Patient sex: M
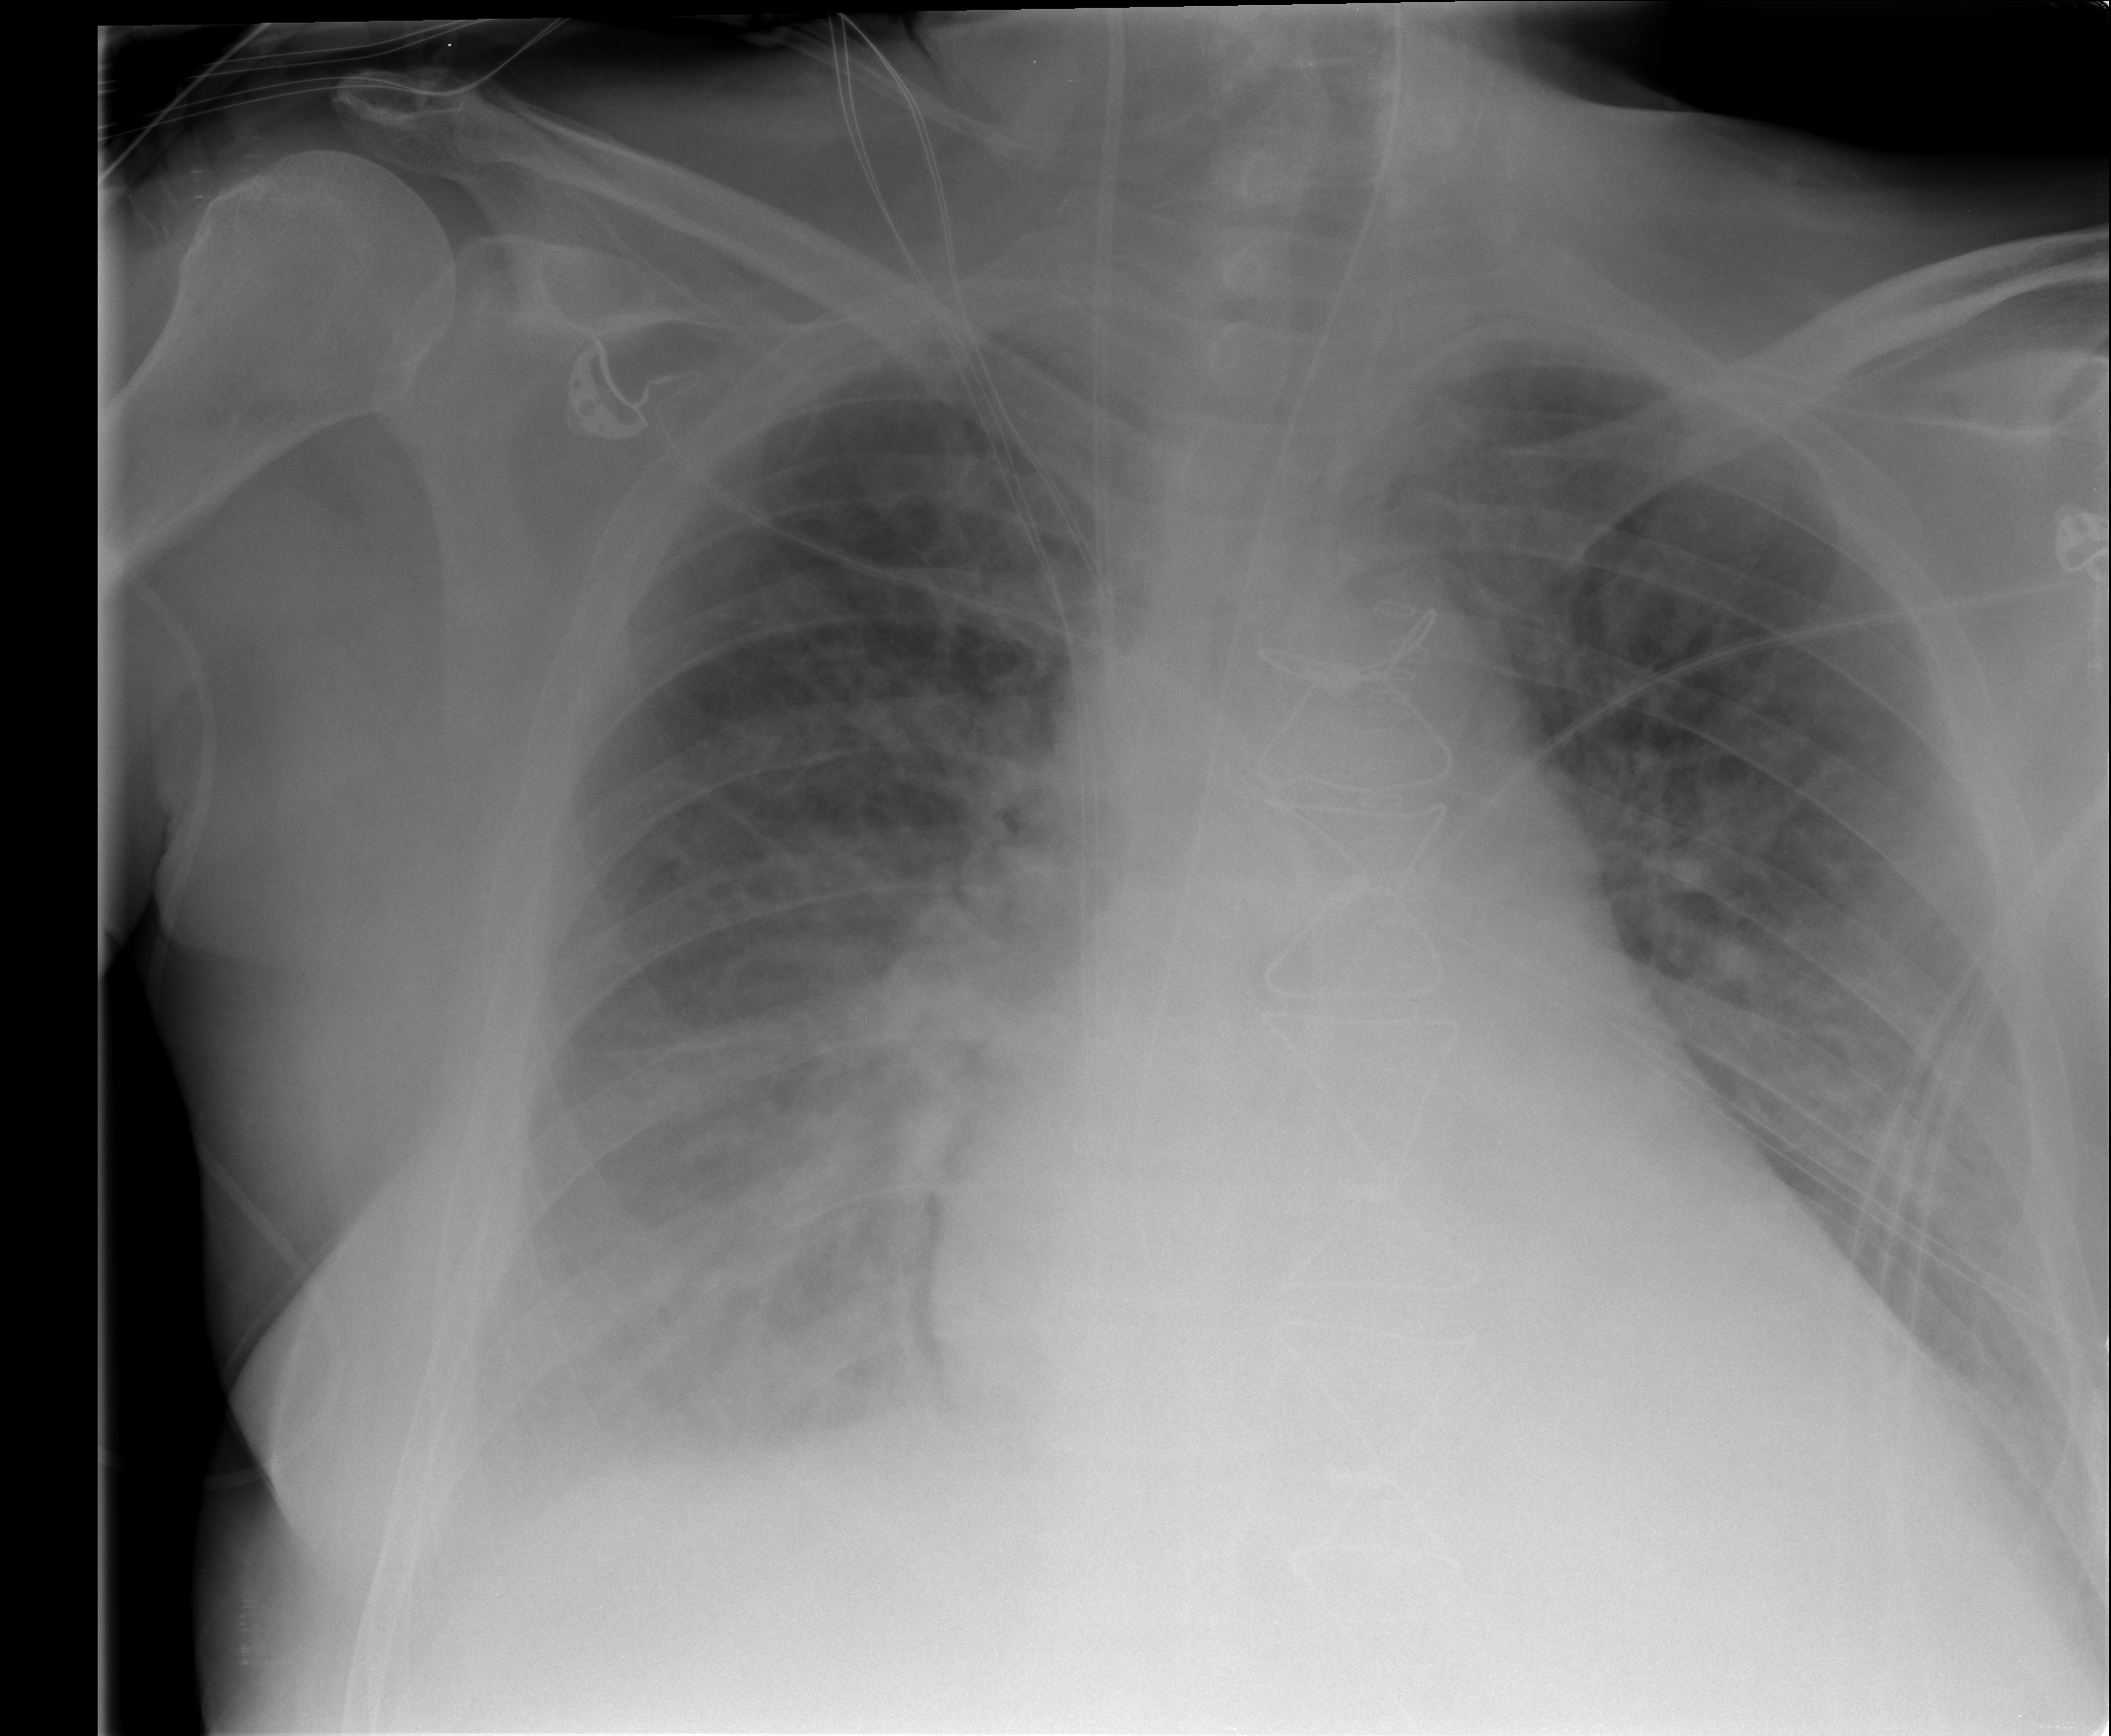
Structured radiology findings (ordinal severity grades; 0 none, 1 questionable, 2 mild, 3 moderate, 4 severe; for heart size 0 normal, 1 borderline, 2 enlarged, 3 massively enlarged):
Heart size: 2
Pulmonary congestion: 2
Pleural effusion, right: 2
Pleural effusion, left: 2
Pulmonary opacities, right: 2
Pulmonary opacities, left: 2
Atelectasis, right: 2
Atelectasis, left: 2